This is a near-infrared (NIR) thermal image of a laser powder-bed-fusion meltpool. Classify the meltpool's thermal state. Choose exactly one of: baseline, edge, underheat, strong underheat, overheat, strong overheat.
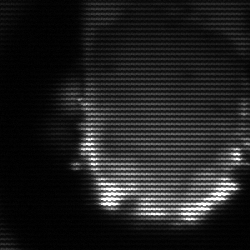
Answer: baseline